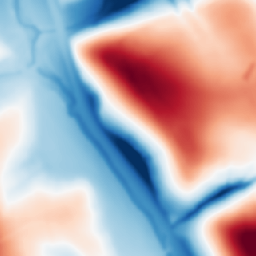
Category: multiscale
Decomposition family: dog
Decomposition parameters: sigma_low: 2
sigma_high: 50
Upsampling method: nearest
Upsampling parameters: scale: 8
Upsampling scale: 8